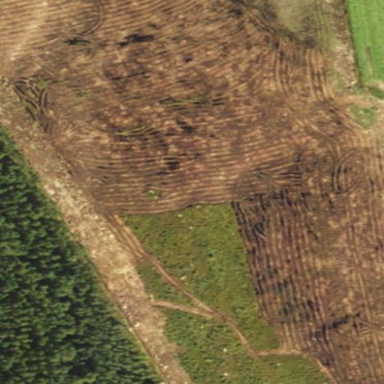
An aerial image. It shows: Clearcut area with scrub vegetation.